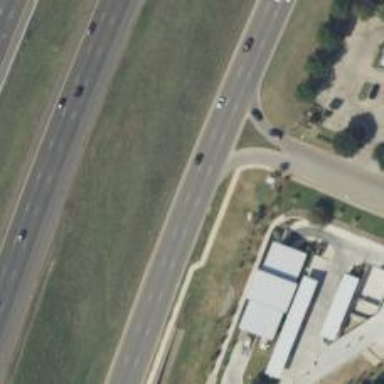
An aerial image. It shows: Secondary road with asphalt surface and frontage road.